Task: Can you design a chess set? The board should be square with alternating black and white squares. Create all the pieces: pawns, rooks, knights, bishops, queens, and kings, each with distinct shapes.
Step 1698:
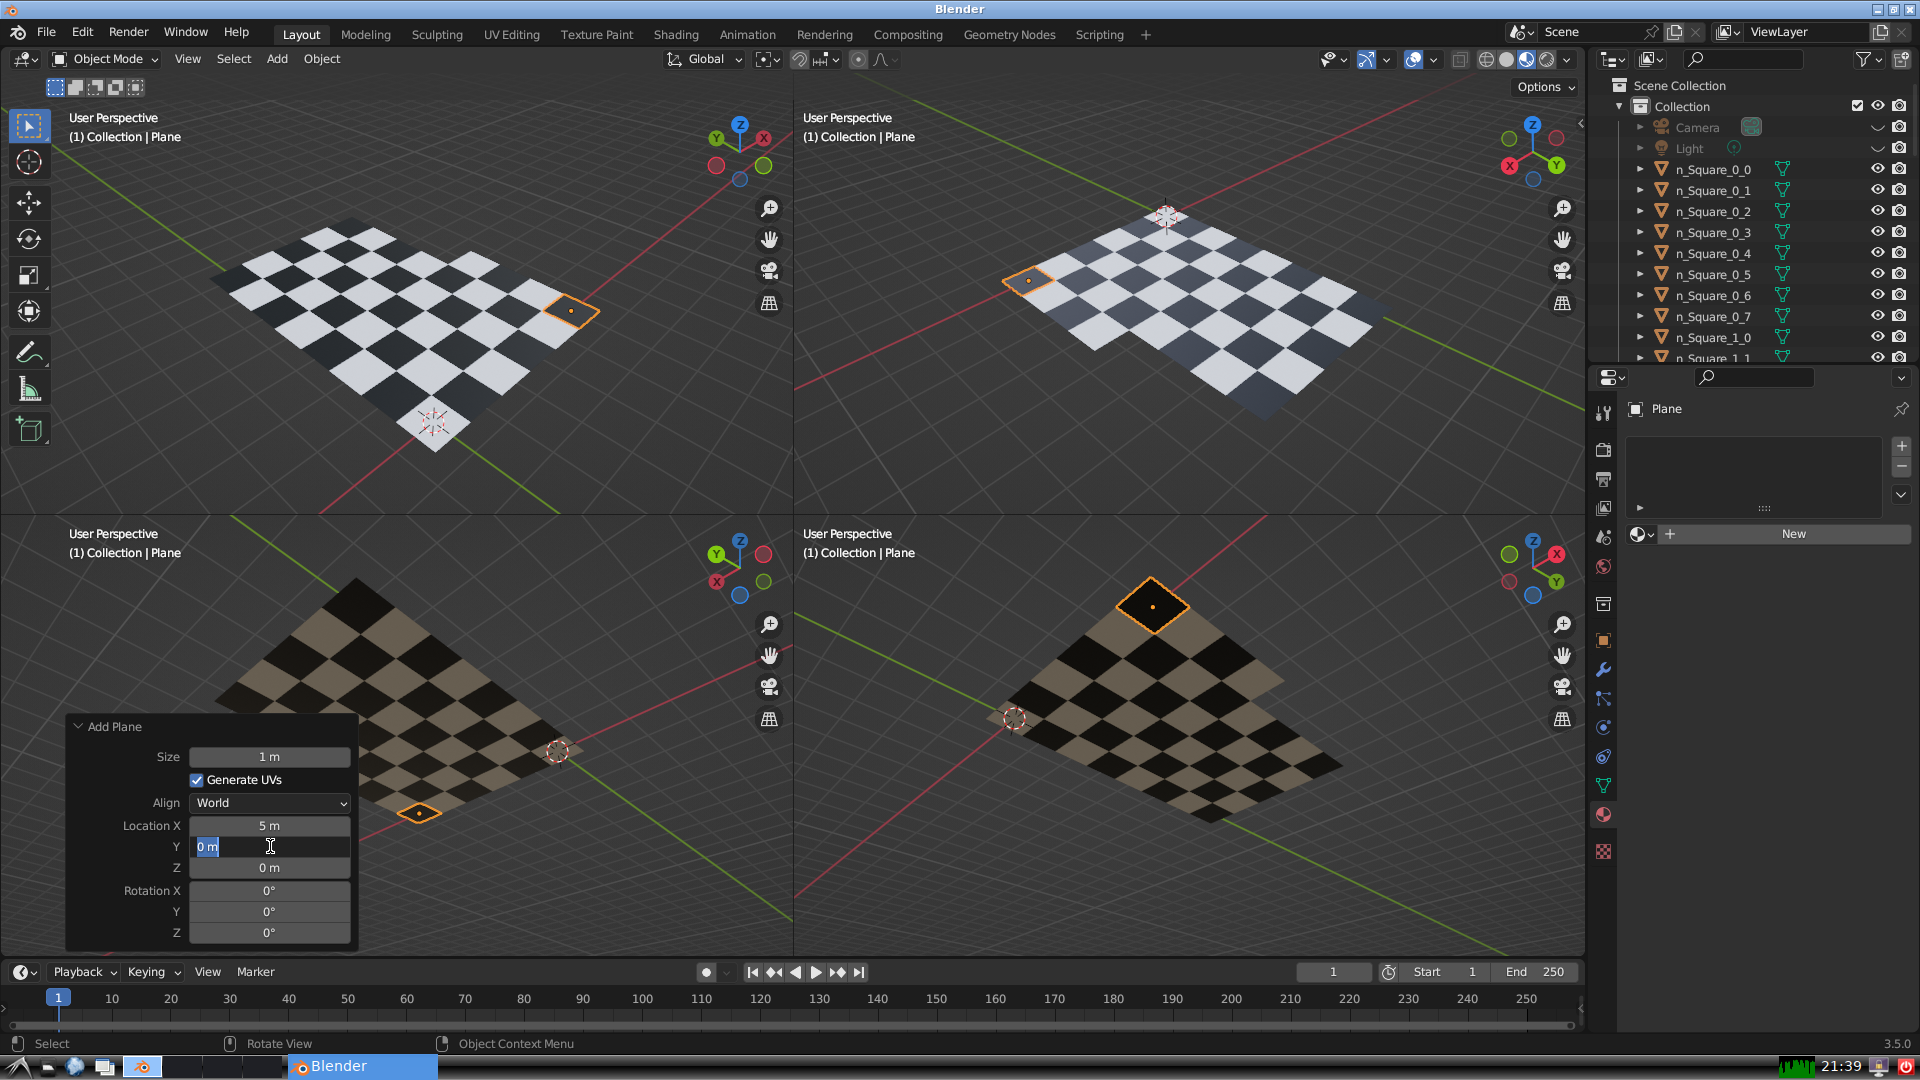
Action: input_text: 4.0